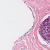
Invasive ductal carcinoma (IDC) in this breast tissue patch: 0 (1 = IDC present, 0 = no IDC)